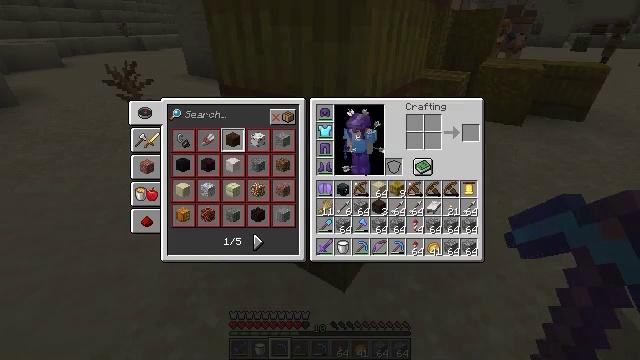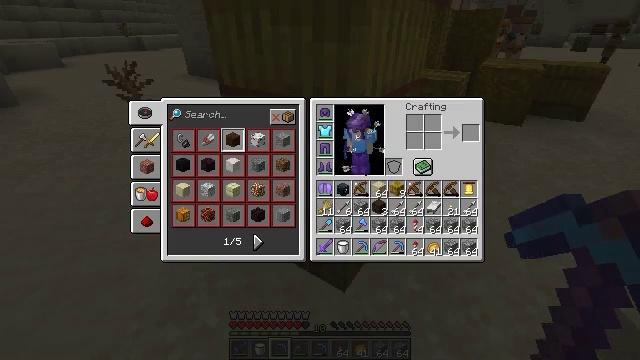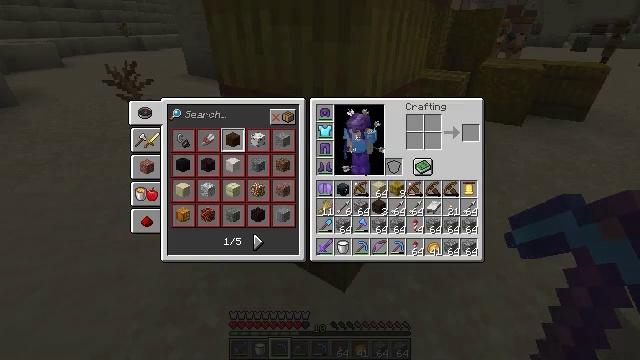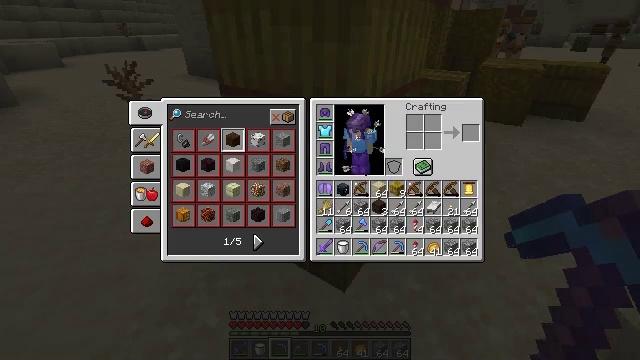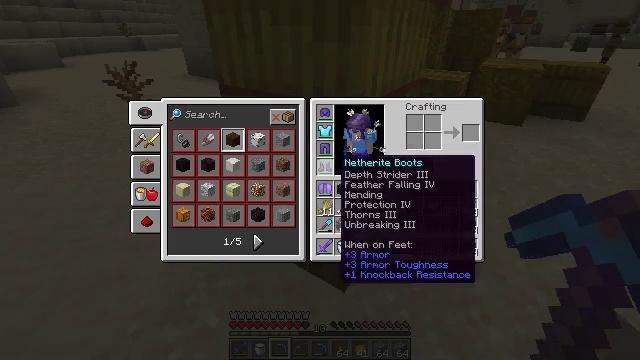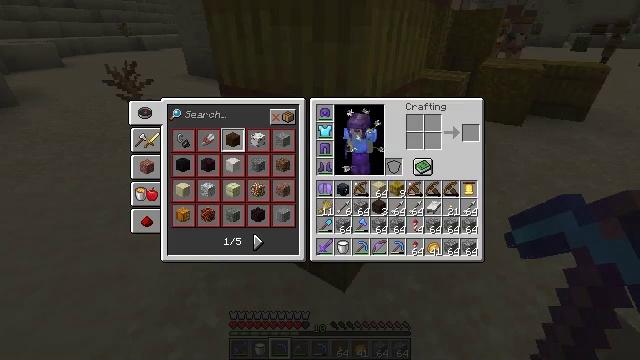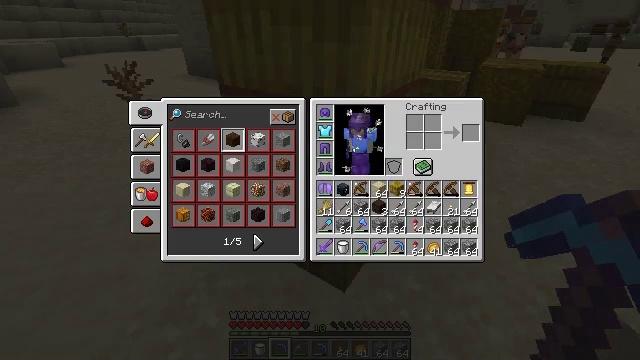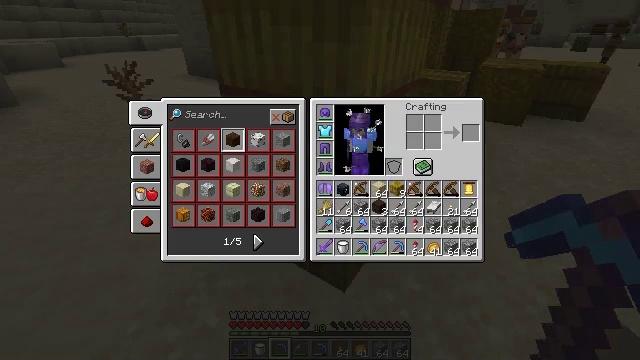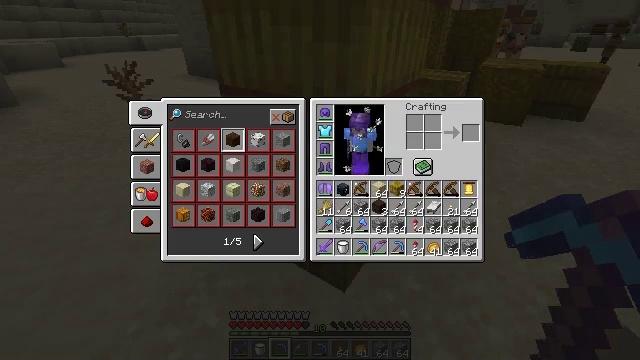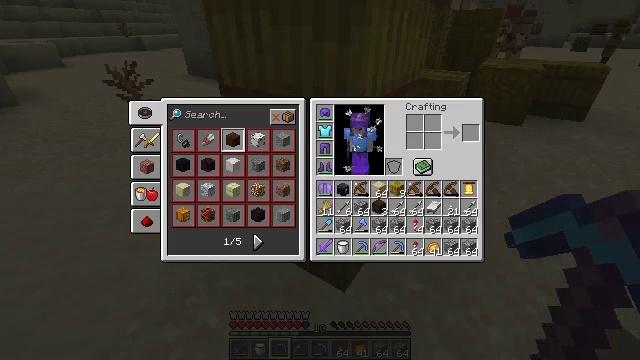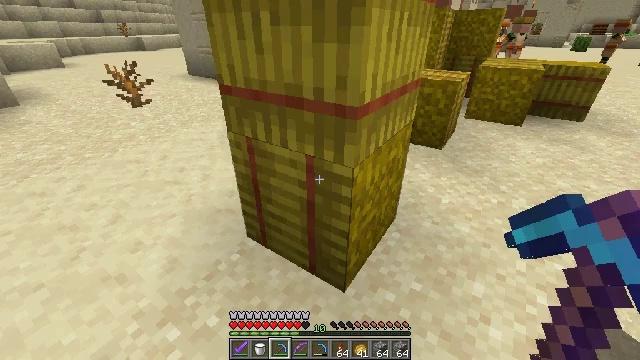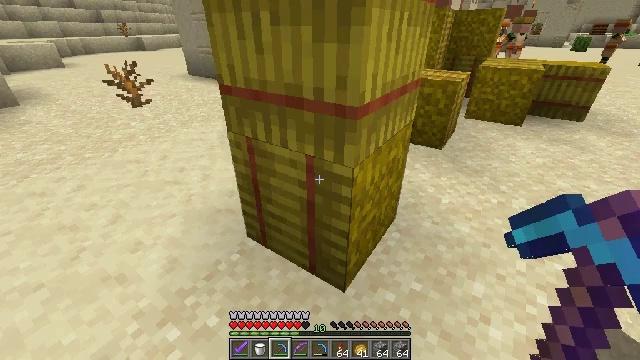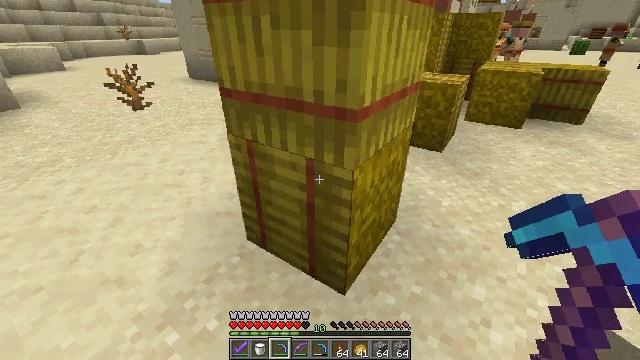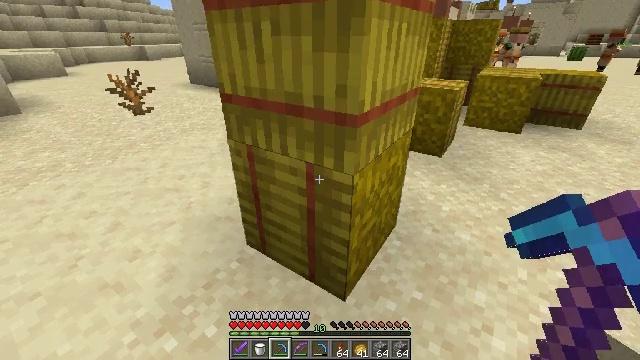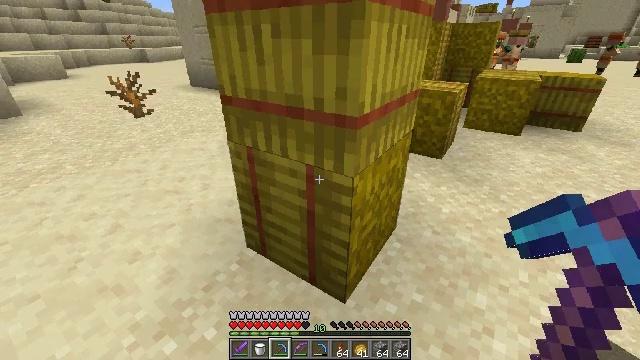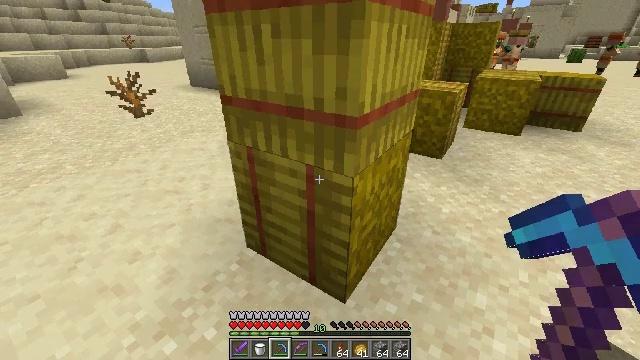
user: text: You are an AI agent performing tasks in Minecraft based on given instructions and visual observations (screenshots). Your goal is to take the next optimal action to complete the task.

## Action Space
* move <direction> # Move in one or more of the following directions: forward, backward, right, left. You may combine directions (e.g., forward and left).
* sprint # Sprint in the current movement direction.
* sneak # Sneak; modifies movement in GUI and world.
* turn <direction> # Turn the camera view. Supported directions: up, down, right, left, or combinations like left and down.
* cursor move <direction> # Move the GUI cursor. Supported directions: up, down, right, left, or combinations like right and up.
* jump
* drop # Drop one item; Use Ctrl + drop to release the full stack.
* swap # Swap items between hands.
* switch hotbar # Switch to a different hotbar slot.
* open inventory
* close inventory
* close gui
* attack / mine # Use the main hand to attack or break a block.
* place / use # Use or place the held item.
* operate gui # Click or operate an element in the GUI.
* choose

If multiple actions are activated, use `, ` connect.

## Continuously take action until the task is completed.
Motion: motion action
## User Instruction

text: Break the hay block to collect it.
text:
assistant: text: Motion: no_op
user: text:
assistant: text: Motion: no_op
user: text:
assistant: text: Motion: no_op
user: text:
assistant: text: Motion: cursor move right
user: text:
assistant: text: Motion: cursor move right
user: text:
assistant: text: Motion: no_op
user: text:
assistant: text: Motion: no_op
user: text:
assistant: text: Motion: no_op
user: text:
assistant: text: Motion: no_op
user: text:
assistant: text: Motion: close inventory
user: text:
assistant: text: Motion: close inventory
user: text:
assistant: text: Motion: no_op
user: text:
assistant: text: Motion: turn up
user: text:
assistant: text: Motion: no_op
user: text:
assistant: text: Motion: no_op
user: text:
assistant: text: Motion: no_op
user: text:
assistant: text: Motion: no_op
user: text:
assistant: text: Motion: move forward, turn right and up
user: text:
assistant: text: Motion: move forward, turn right and up
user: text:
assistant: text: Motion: move forward
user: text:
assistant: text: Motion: attack / mine
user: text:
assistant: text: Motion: attack / mine
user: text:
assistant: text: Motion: attack / mine
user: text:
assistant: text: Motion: attack / mine
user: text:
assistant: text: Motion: attack / mine
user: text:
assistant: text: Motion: attack / mine
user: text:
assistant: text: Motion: turn down, attack / mine
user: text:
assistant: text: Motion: turn down, attack / mine
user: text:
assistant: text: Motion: turn down, attack / mine
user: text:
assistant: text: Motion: turn down, attack / mine